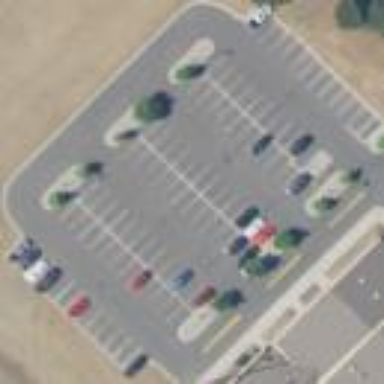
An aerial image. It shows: Parking area with surface.